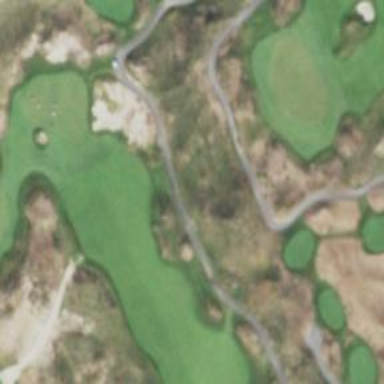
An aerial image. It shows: Service road used as golf cart path.